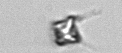
Label: Pyramimonas_longicauda